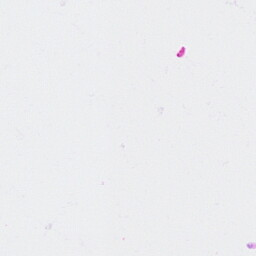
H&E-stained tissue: Breast